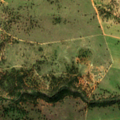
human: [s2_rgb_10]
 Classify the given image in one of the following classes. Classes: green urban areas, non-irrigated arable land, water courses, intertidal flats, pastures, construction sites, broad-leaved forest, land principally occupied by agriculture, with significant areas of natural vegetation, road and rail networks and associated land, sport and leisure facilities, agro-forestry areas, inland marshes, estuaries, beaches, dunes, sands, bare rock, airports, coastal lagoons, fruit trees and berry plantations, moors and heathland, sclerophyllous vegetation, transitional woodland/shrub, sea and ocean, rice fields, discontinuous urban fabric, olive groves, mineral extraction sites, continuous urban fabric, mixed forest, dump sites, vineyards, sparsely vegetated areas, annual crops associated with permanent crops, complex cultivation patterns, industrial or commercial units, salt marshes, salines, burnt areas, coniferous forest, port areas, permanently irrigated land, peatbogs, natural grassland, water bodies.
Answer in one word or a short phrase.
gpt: pastures, agro-forestry areas, broad-leaved forest